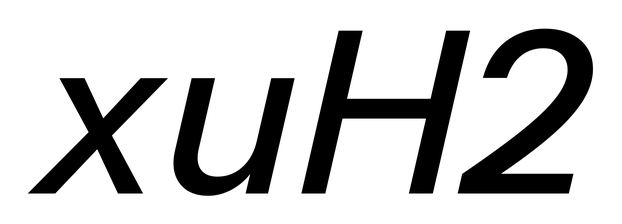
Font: InstrumentSans-Italic_Medium_Italic